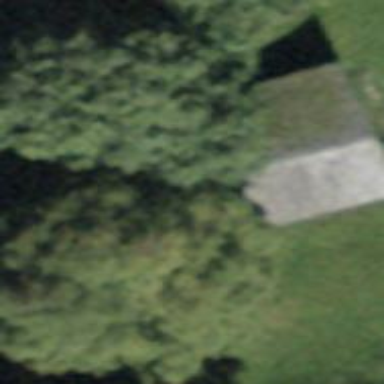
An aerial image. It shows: Barn.